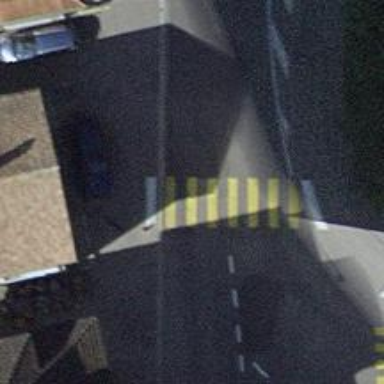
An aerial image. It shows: Zebra crossing on the road.